Field crop: maize
Growth stage: 2
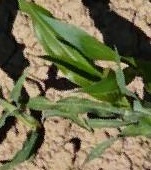
Species: maize